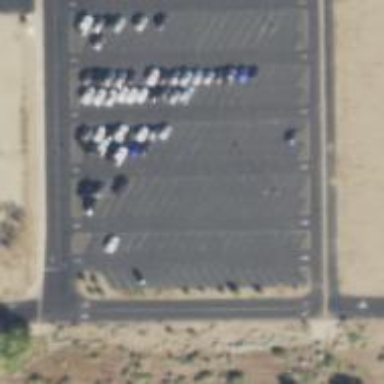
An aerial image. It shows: Parking area with asphalt surface.